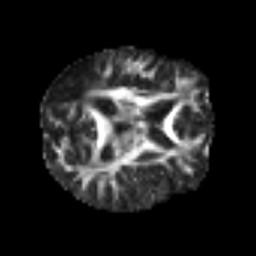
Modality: FA
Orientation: axial
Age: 49
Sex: female
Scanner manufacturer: siemens
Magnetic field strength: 3 T
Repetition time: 6.1 s
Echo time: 0.101 s